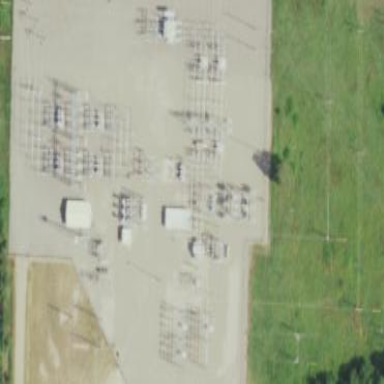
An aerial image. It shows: Power substation enclosed by fence.